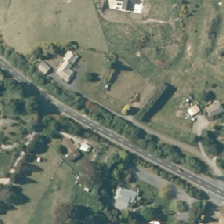
Land cover: urban_build_up